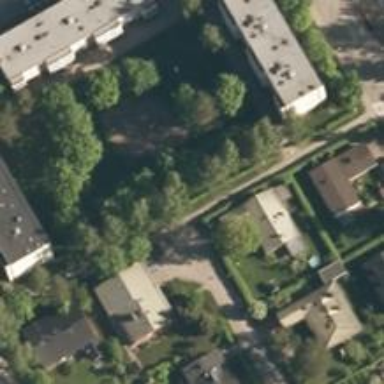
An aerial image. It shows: Asphalt cycleway.